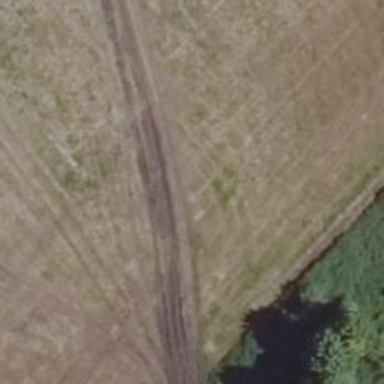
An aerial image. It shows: Grassy track with grade 5 track type.